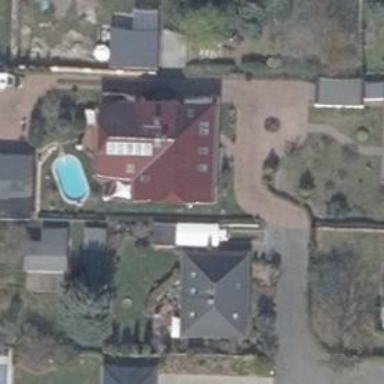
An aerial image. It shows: Building with gabled roof.